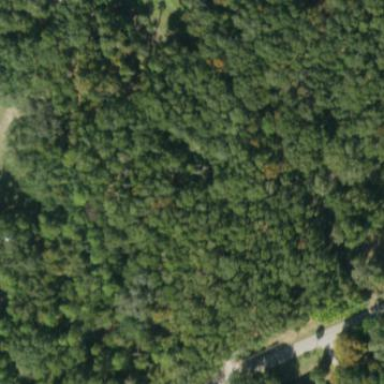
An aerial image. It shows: Mixed woodland with various types of leaves.